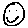
Label: smiley face